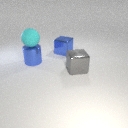
large gray metal cube to the right of large blue metal cylinder